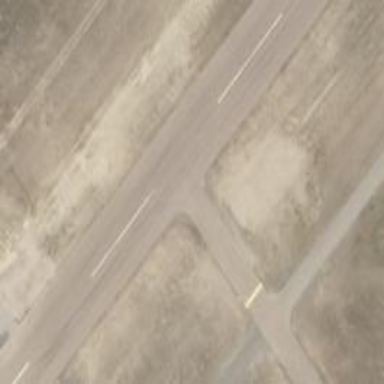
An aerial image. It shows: Runway at airport.